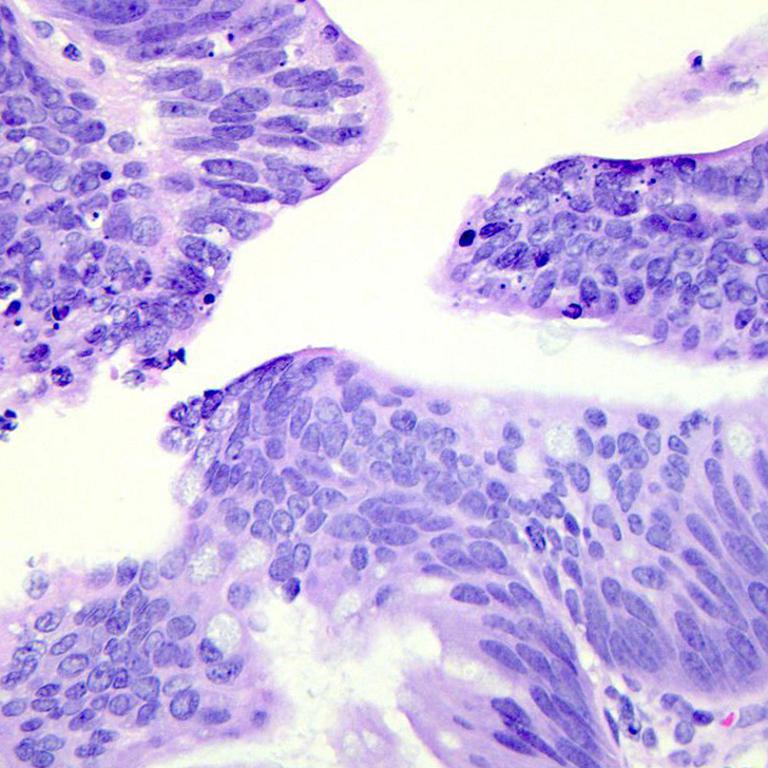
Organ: colon
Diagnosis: adenocarcinomas